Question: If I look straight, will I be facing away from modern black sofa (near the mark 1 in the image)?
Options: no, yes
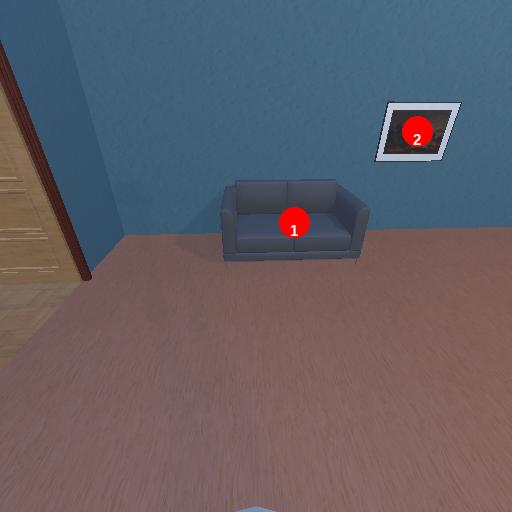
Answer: no